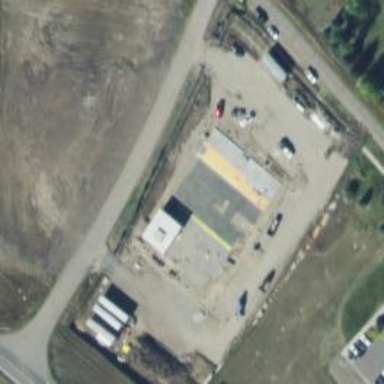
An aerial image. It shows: Veterinary facility.